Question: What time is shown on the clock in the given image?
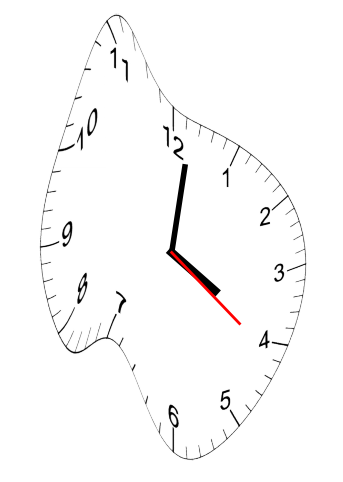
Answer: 04:01:21